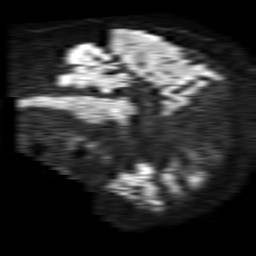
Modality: TRACE
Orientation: sagittal
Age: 65
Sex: male
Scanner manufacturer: philips
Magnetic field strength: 1.5 T
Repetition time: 4.6 s
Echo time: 0.08517 s